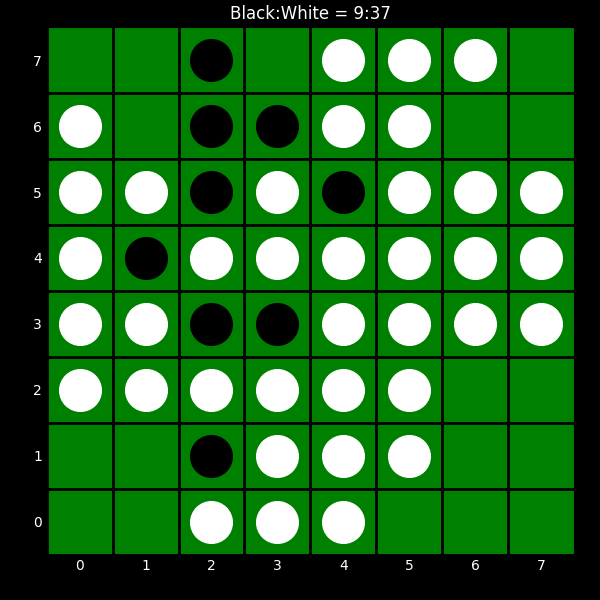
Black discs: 9
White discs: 37